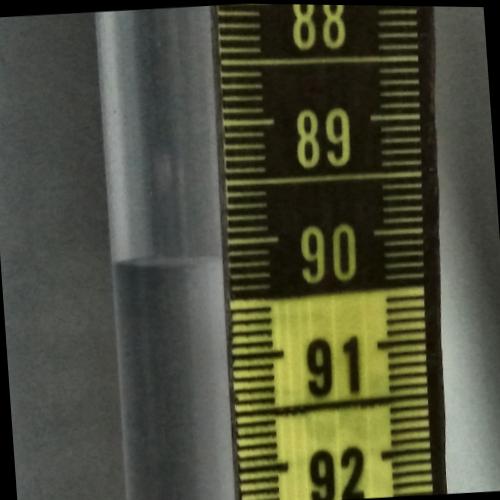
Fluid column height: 90.2 cm